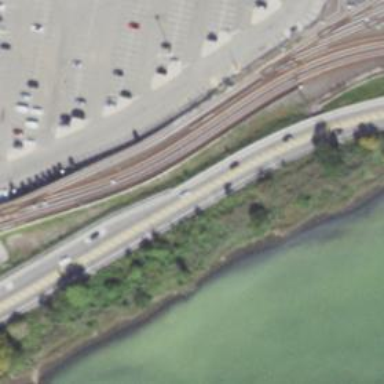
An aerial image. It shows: Light rail electrified railway.